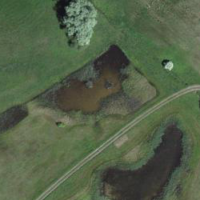
EUNIS habitat code: 23
Species observed at this site:
Ciconia ciconia
Nymphaea alba